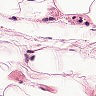
Metastatic tissue present: no